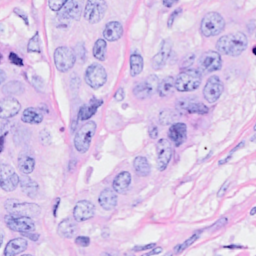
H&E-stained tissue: Breast